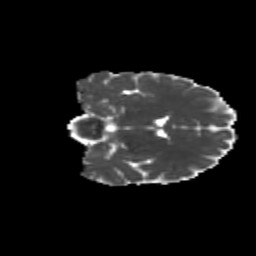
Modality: MD
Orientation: coronal
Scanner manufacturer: siemens
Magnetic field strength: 3 T
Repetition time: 9.2 s
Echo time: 0.084 s